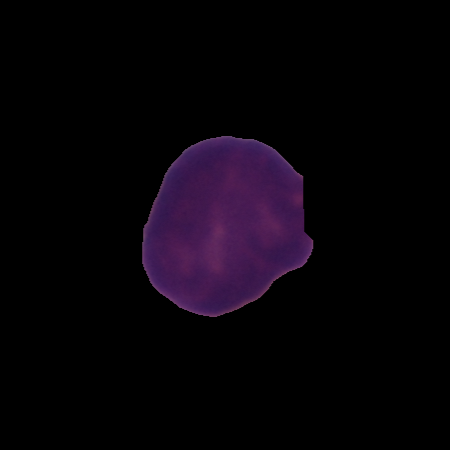
Label: healthy